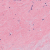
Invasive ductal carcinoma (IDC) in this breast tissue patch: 0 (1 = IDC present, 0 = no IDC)